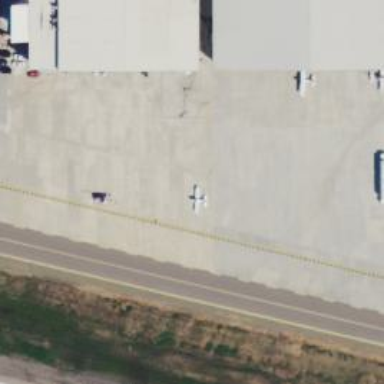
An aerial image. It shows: Apron at the airport.